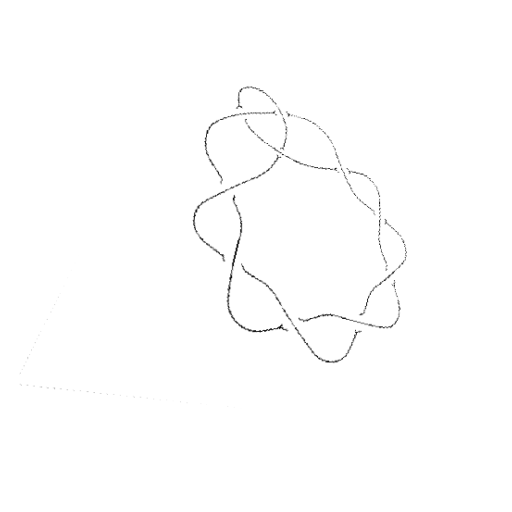
Crossing number: 10